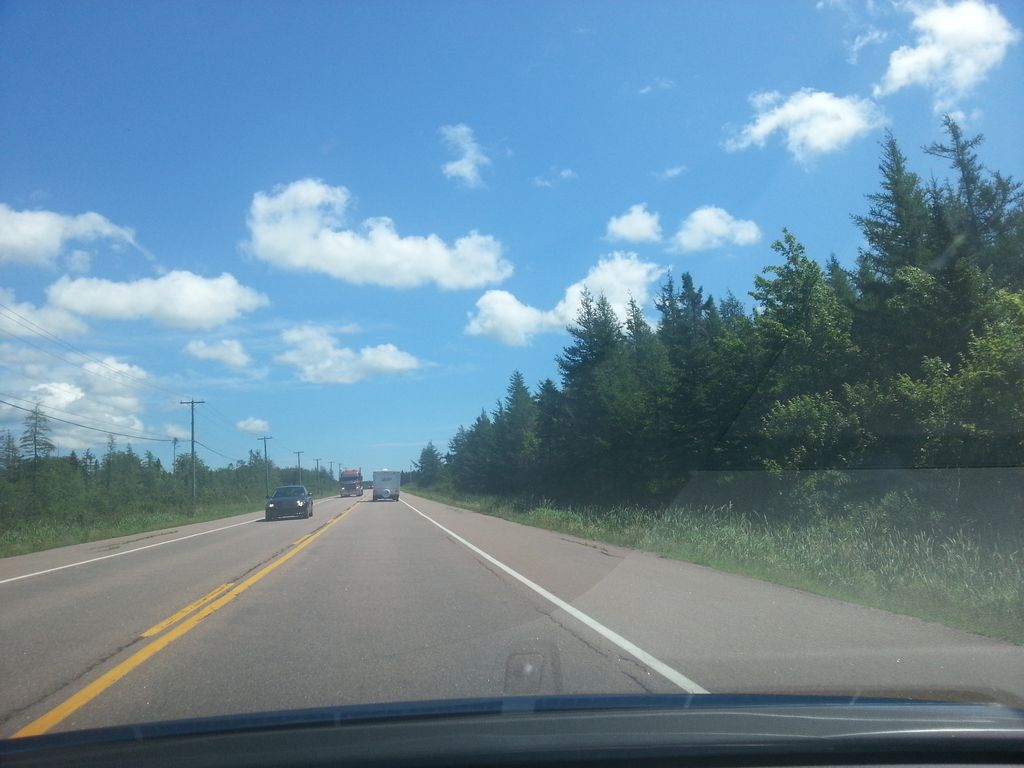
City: charlottetown